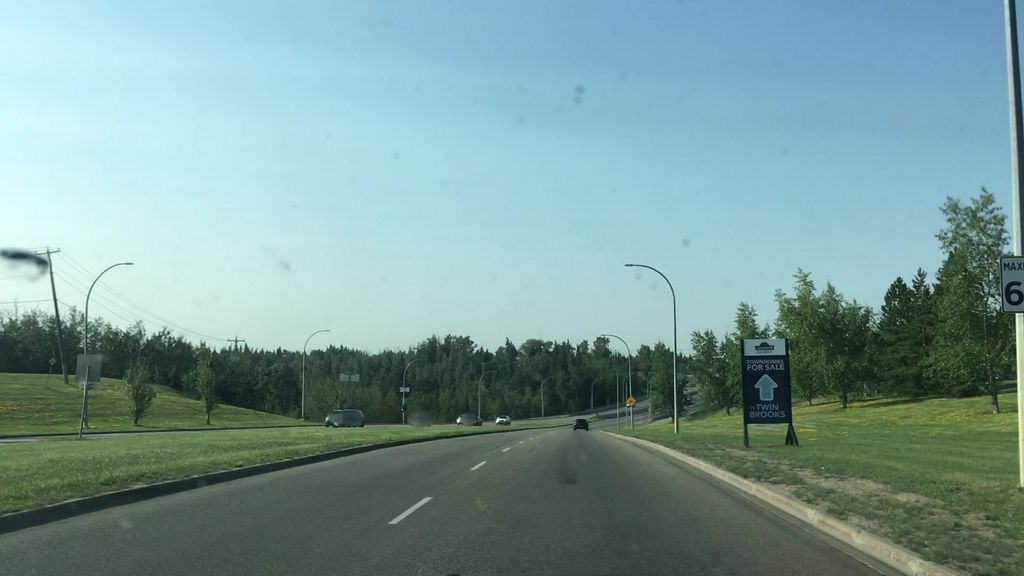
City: edmonton